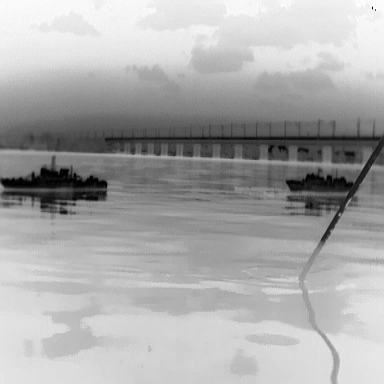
There are two warships in the infrared image.